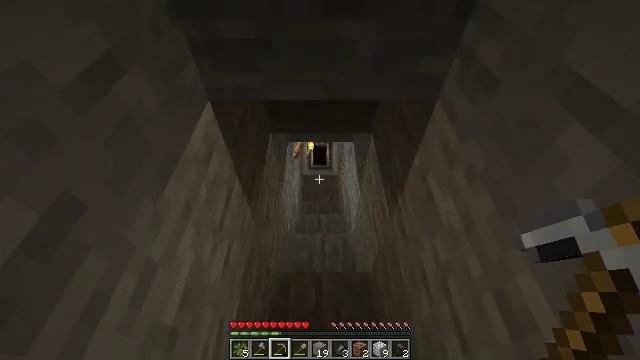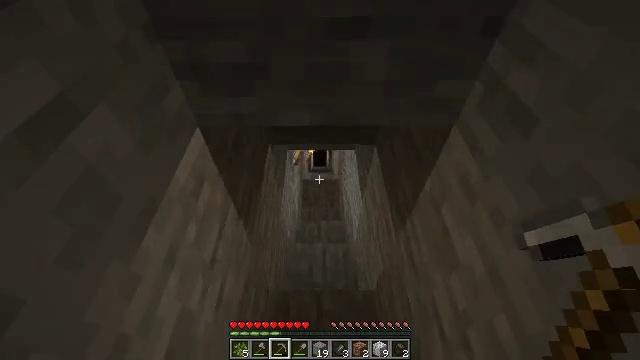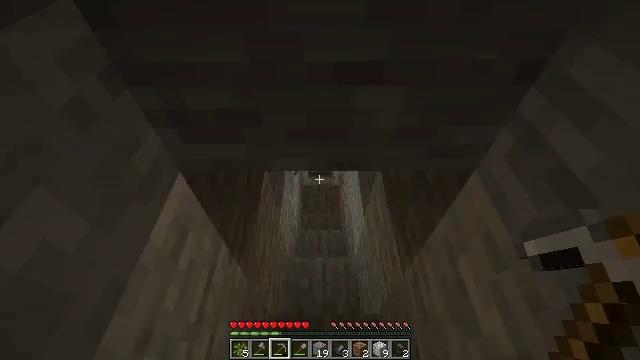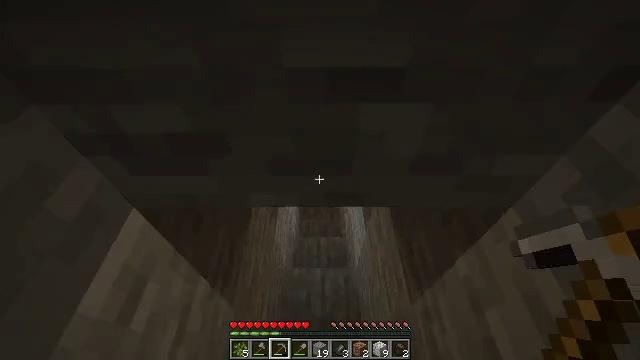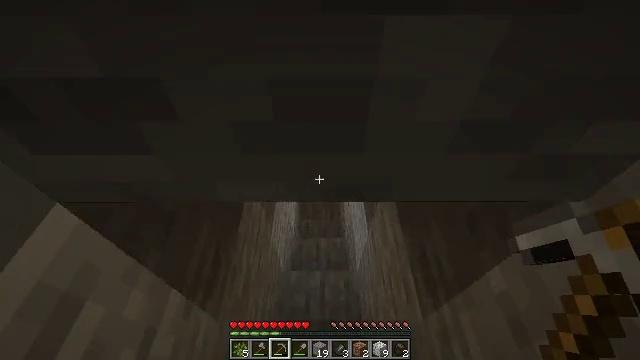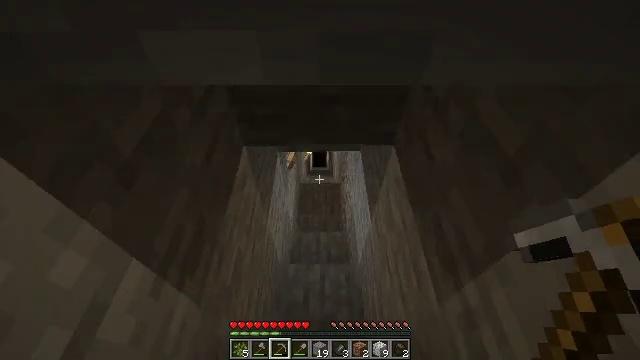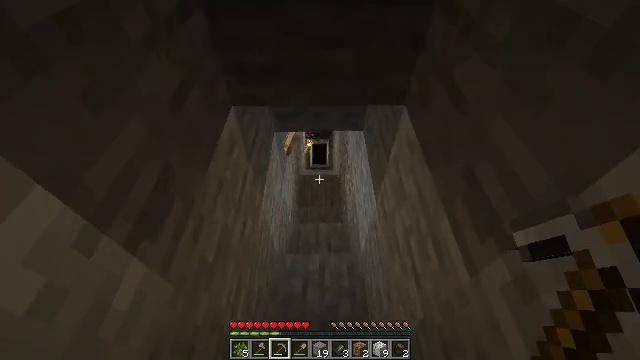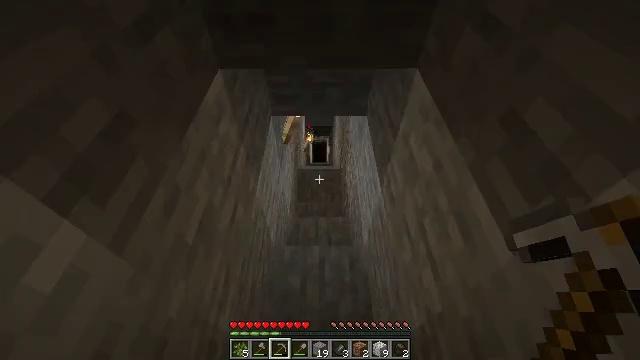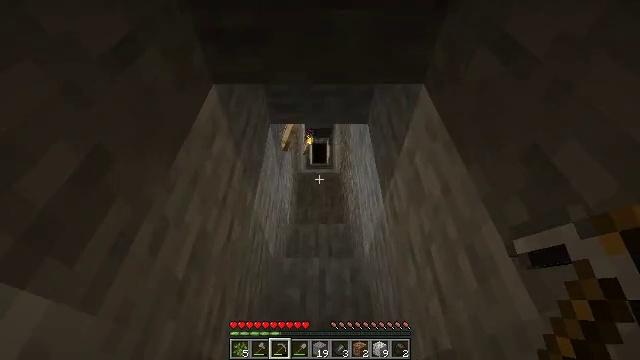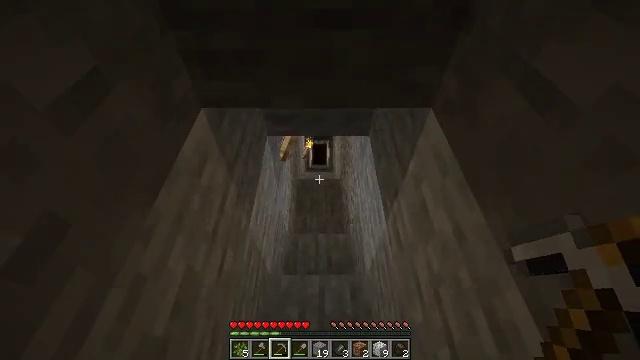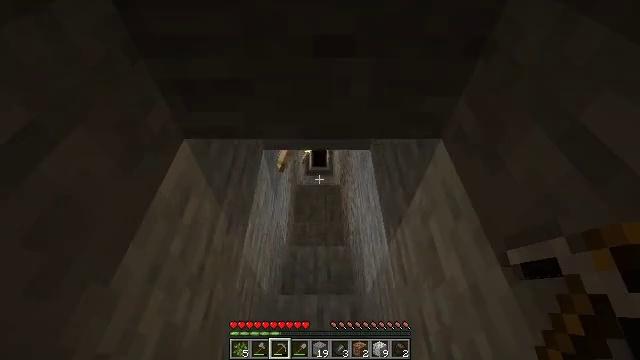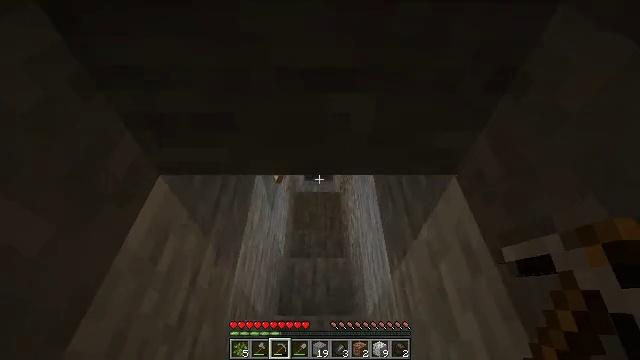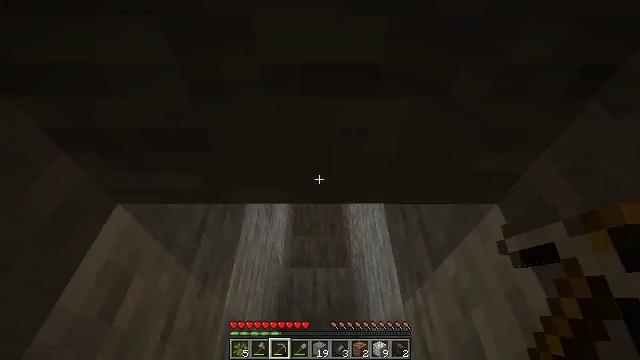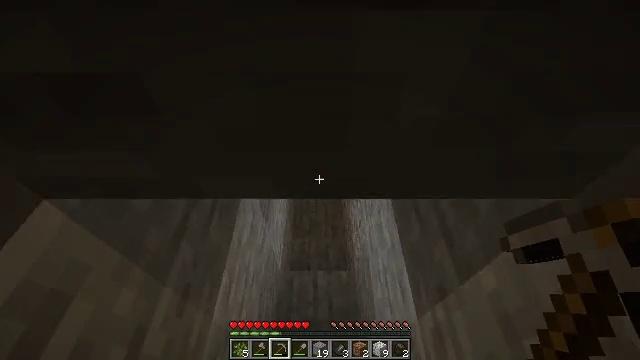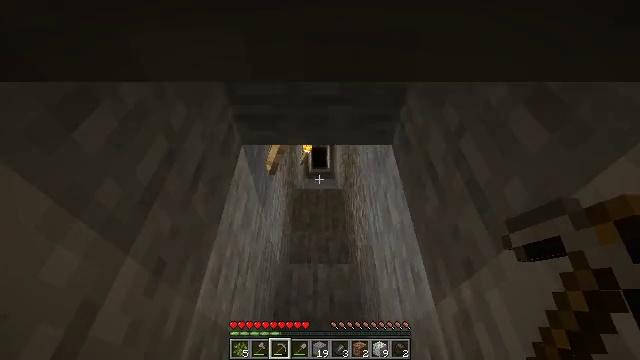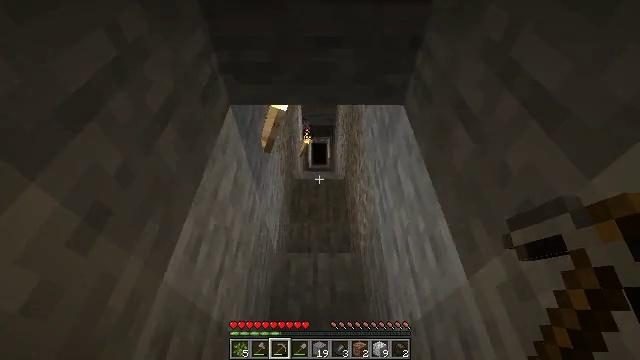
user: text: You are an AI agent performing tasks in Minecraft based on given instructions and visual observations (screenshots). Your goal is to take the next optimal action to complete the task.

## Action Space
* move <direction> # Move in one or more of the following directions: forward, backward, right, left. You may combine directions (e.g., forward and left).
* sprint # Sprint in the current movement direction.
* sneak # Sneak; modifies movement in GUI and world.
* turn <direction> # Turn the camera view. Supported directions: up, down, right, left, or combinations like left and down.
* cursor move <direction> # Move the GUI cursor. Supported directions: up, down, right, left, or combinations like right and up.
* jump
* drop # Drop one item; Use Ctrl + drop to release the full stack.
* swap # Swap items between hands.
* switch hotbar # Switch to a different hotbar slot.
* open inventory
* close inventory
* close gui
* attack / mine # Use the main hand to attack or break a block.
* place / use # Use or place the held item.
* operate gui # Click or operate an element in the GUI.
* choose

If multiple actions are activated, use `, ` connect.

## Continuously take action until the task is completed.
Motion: motion action
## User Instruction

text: Dig up the stone with a tool.
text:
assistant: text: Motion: move forward
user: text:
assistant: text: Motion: move forward
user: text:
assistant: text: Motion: move forward
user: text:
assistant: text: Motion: move forward
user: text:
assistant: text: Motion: move forward
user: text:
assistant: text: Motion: move forward
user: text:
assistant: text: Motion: move forward
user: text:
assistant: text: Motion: move forward
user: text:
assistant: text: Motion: move forward
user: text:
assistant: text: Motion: move forward
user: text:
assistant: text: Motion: move forward
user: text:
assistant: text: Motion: move forward
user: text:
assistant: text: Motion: move forward
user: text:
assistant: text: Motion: move forward
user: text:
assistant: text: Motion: move forward
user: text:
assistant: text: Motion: move forward
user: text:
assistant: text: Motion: move forward
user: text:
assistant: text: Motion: move forward
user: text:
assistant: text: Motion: move forward
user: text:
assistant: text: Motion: move forward
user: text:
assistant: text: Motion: move forward
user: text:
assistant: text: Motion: move forward
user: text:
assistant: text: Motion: move forward
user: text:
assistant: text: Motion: move forward
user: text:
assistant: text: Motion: move forward
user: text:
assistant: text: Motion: move forward
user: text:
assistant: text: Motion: move forward
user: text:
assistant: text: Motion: move forward
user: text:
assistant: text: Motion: move forward
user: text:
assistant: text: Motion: move forward